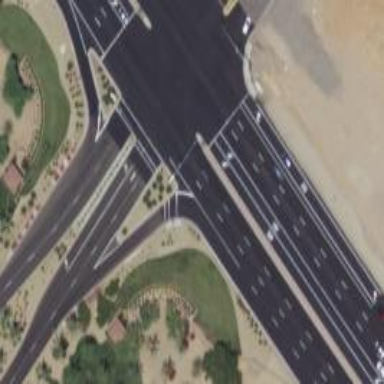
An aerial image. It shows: Solid stop line on the road marking.